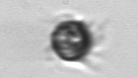
Label: Ciliophora